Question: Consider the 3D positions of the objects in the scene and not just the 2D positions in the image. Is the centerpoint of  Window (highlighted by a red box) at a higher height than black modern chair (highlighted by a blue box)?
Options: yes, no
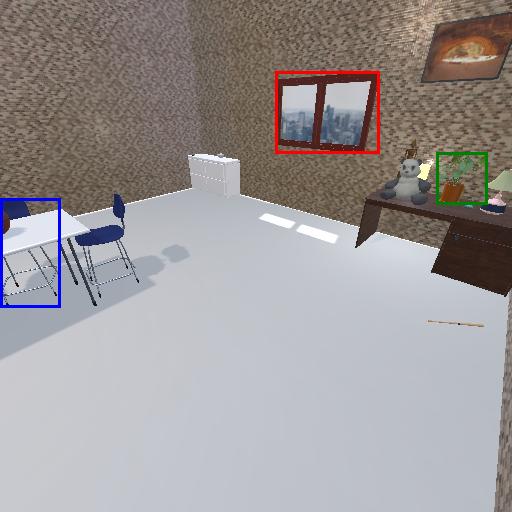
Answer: yes